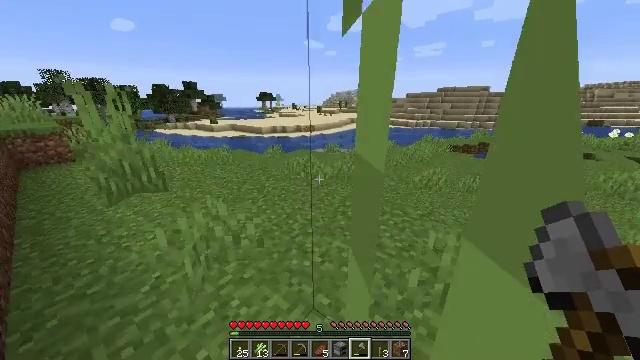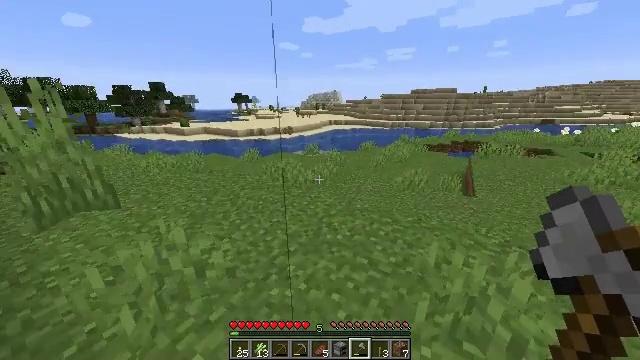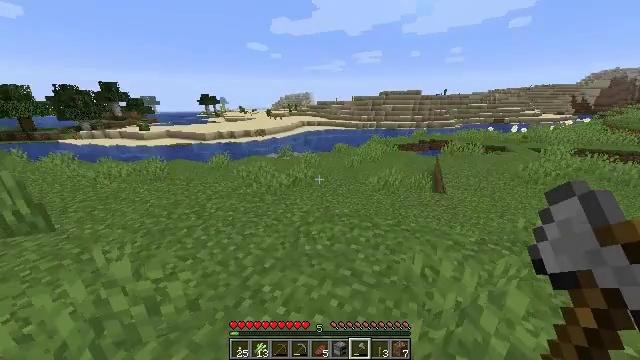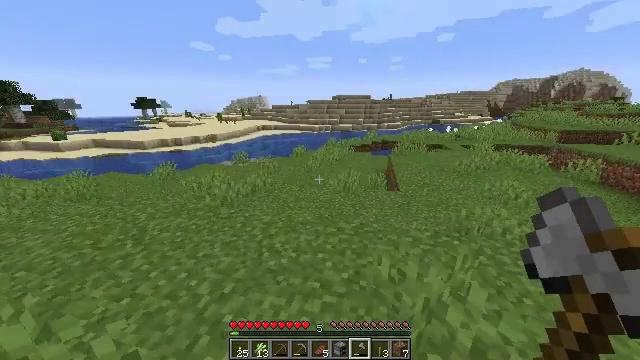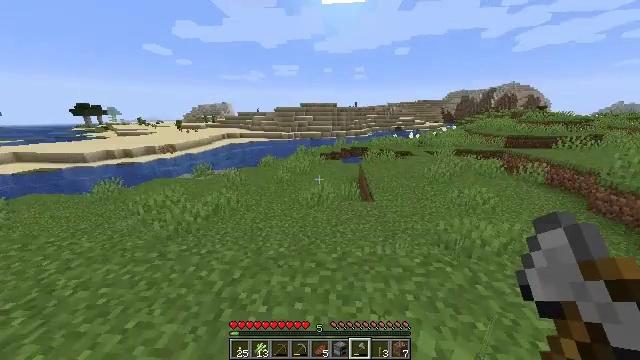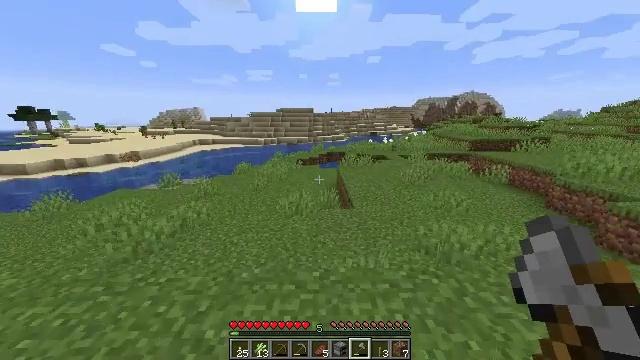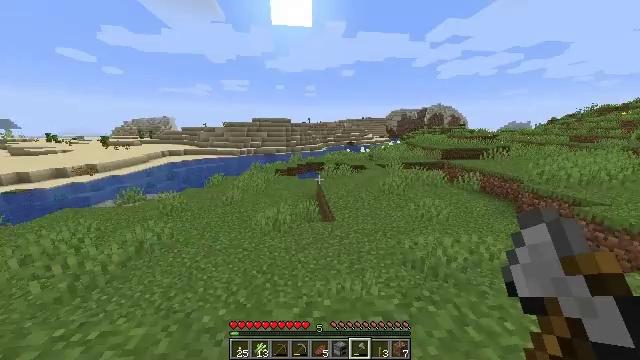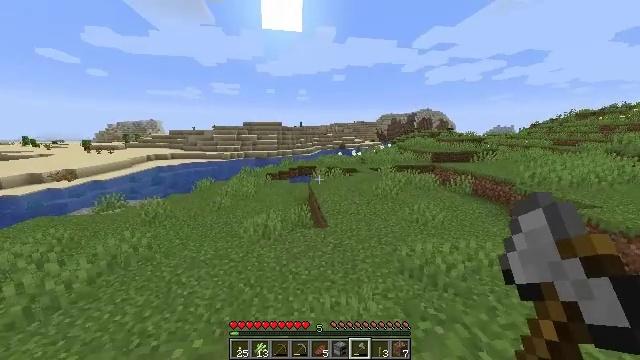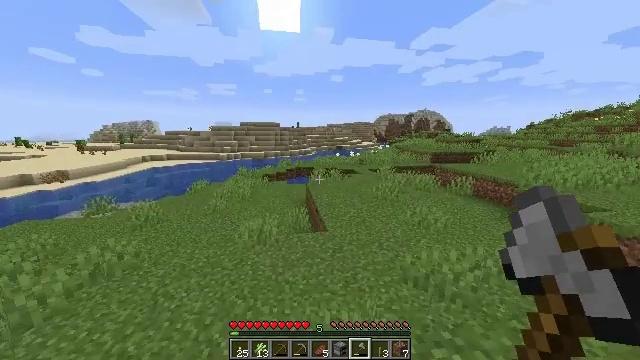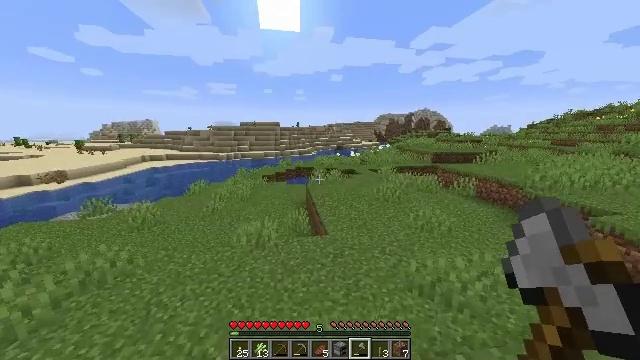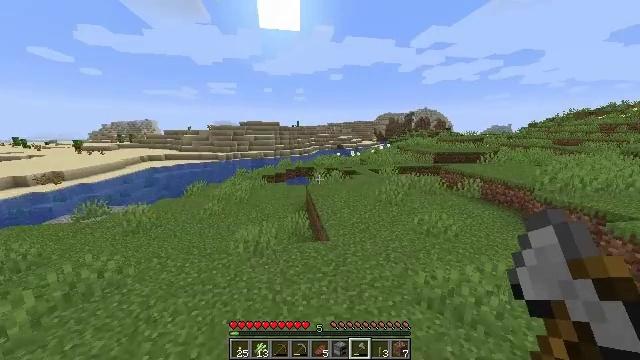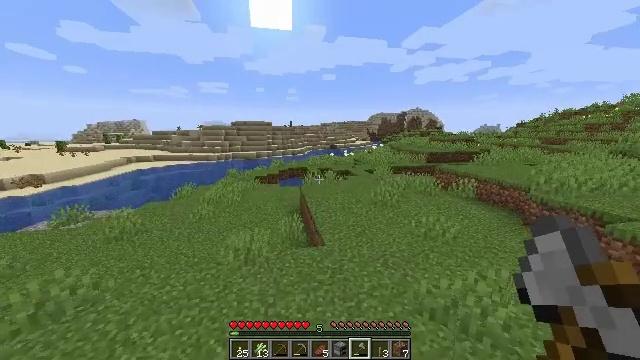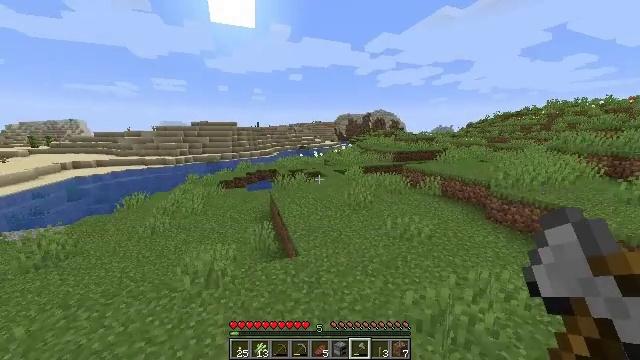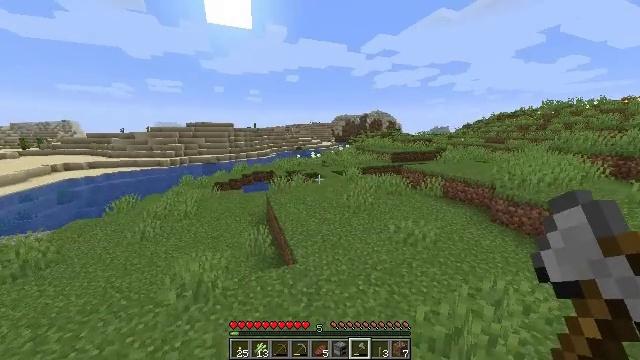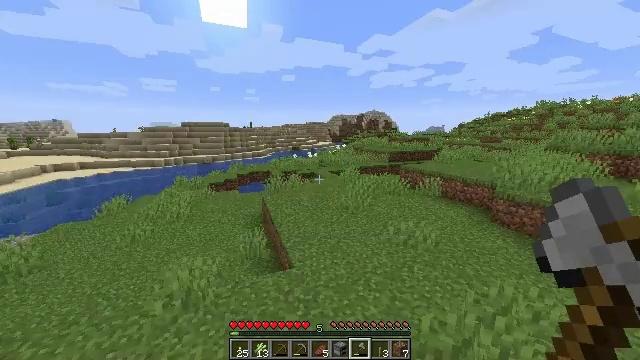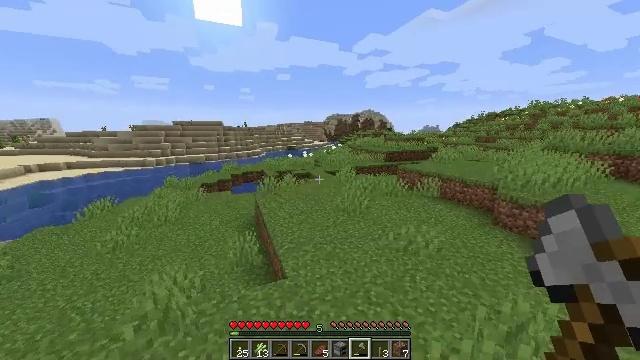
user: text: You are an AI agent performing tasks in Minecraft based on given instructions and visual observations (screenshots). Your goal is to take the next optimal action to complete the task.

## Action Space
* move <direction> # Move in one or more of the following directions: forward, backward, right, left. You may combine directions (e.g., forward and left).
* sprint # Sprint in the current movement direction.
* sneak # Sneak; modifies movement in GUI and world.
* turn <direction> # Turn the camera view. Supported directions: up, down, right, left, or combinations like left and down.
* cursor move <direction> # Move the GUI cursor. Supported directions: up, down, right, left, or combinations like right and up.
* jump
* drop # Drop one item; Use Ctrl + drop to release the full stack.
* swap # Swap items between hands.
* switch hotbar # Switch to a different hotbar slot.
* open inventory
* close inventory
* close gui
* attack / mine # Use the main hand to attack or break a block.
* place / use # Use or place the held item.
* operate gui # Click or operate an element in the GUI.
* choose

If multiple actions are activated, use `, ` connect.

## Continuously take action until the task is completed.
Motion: motion action
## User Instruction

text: Harvest sugar cane from the plant.
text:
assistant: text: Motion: move forward, sprint, turn right
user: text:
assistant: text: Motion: move forward, sprint, turn right
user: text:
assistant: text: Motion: move forward, sprint, turn right
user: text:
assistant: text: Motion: move forward, sprint, turn right and up
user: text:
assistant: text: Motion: move forward, sprint, turn right and up
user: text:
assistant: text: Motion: move forward, sprint, turn right and up
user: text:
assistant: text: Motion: move forward, sprint, turn right
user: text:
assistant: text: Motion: move forward, sprint
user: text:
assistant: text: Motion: move forward, sprint
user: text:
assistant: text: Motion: move forward, sprint
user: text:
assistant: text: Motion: move forward, sprint, turn right
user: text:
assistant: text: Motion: move forward, sprint, turn right
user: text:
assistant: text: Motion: move forward, sprint
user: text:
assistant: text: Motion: move forward, sprint
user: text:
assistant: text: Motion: move forward, sprint, turn right
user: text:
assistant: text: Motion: move forward, sprint, turn right
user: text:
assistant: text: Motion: move forward, sprint, turn right
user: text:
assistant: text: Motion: move forward, sprint
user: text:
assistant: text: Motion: move forward, sprint
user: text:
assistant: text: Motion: move forward, sprint
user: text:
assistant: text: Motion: move forward, sprint
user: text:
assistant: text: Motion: move forward, sprint, turn right
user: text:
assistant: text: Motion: move forward, sprint, turn right
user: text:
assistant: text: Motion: move forward, sprint, turn right
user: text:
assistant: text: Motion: move forward, sprint, turn right
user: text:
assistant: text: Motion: move forward, sprint, turn right
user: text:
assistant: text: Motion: move forward, sprint, turn right
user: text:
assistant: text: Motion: move forward, sprint, turn right
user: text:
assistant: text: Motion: move forward, sprint, turn right
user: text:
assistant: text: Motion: move forward, sprint